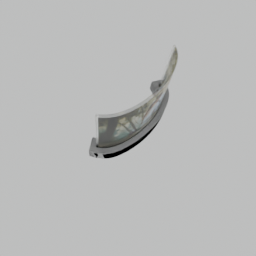
Label: decoration